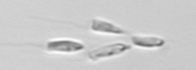
Label: Dinobryon